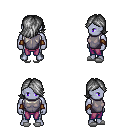
a pixel art fantasy rpg character, male body template, dark elf, purple skin, steel chest armor, magenta pants, gray swoop hairstyle, leather bracers, white slippers, four views (front, back, left, right), 2x2 character sprite sheet, small pixel art, hard edges, no anti-aliasing